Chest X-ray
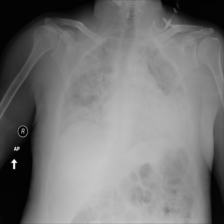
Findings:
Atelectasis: positive
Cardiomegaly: negative
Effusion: negative
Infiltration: negative
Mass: negative
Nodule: negative
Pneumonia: negative
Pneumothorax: negative
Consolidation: negative
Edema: negative
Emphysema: negative
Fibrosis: negative
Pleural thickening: positive
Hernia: negative